Interaction volume radius: 10 \u00c5
Interaction volume height: 35 \u00c5
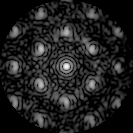
Disorder parameter: 0.3977